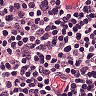
Metastatic tissue present: no